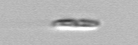
Label: pennate